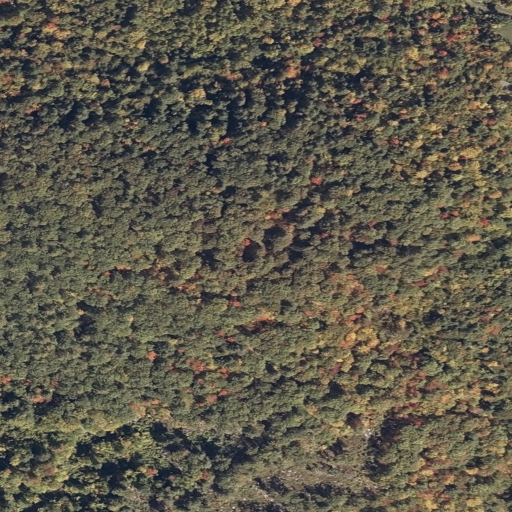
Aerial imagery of mountain in Maine named Bald Mountain containing mixed forest, deciduous forest, evergreen forest, shrub, and open development